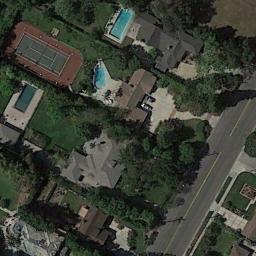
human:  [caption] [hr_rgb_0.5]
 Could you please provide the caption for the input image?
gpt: Many buildings are beside the tennis courts .

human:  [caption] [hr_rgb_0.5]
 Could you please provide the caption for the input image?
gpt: There is a small tennis court in the upper left corner .

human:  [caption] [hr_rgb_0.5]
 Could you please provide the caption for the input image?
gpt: Tennis court and swimming pool in the middle of a residential area surrounded by trees .

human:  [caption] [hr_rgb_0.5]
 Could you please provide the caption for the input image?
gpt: The tennis court is on the grass next to some buildings and trees .

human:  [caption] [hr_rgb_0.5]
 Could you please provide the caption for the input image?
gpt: There are some green trees and buildings beside the tennis court .